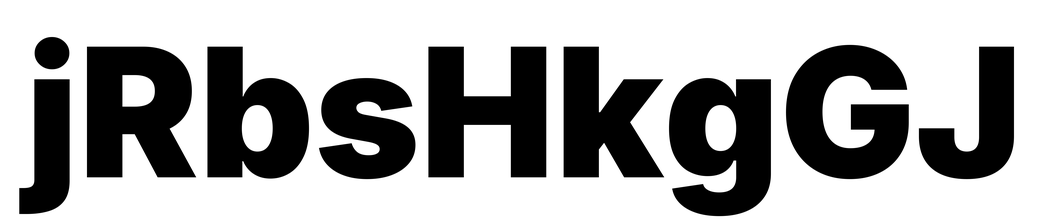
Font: Inter_Black